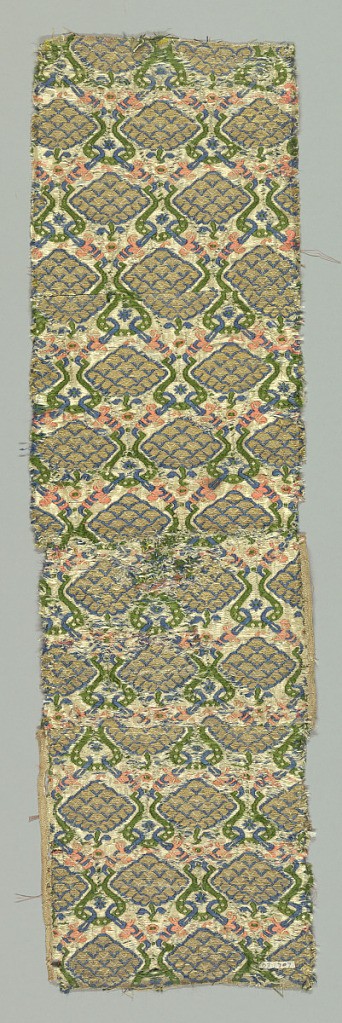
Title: Fragment
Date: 17th century
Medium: silk, metallic Technique: plain weave with supplementary wefts
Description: Cone-shaped plant forms framed by green vines .